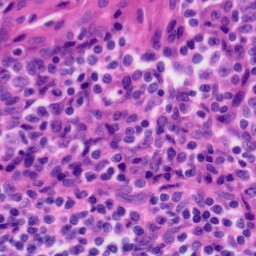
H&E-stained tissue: Tonsil